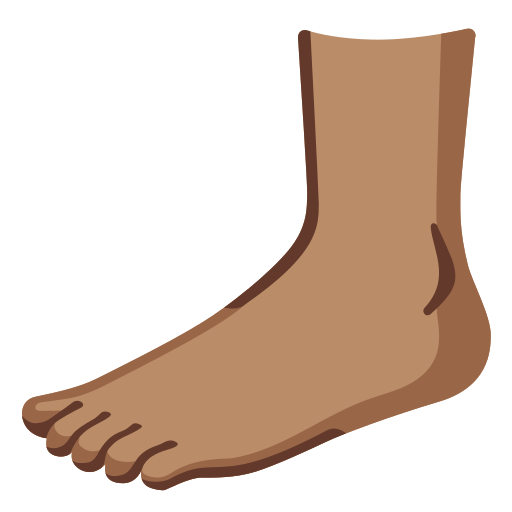
Emoji: 🦶🏽